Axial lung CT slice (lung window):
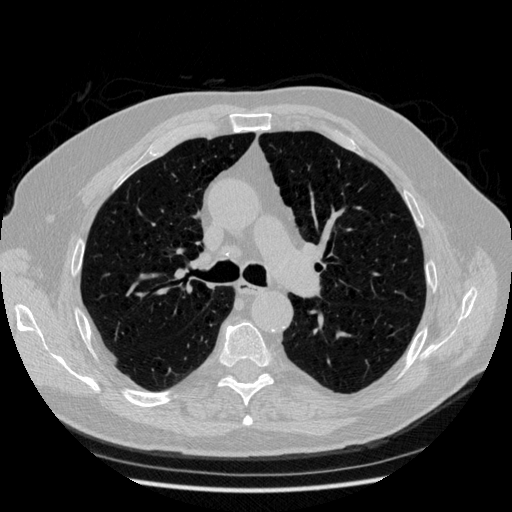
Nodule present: no